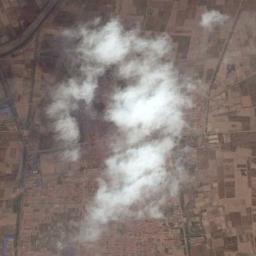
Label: cloud